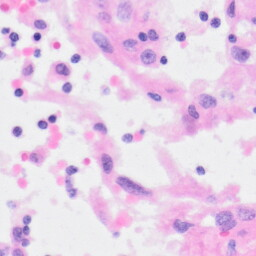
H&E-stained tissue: Kidney